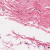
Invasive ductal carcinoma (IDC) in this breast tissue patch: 0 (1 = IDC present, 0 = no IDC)